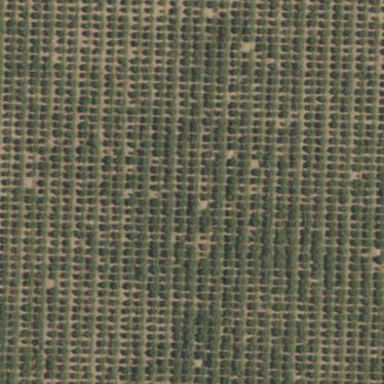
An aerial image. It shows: Almond orchard with rows of almond trees.